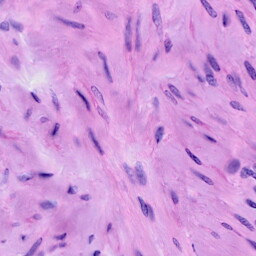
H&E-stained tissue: Cervix